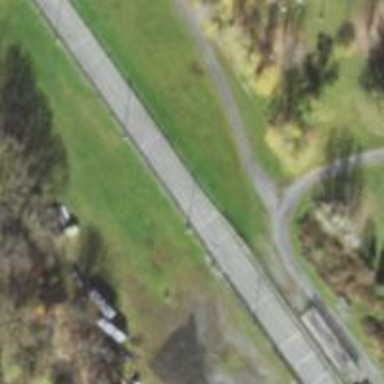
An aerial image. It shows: Abandoned light rail railway line.